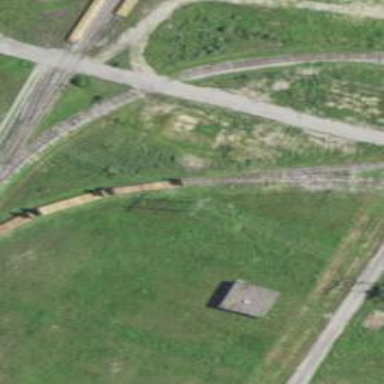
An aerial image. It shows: Abandoned spur railway.